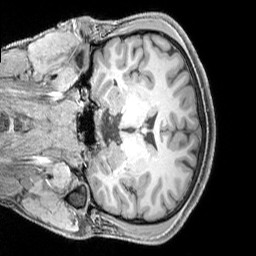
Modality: T1w
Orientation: coronal
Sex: male
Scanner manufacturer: siemens
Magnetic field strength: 3 T
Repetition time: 2.3 s
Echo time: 0.00226 s